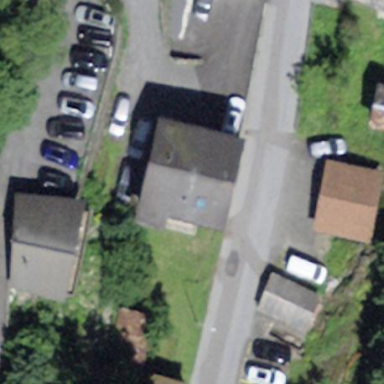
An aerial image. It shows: School building.